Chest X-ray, AP view. Patient: 74 years old, sex M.
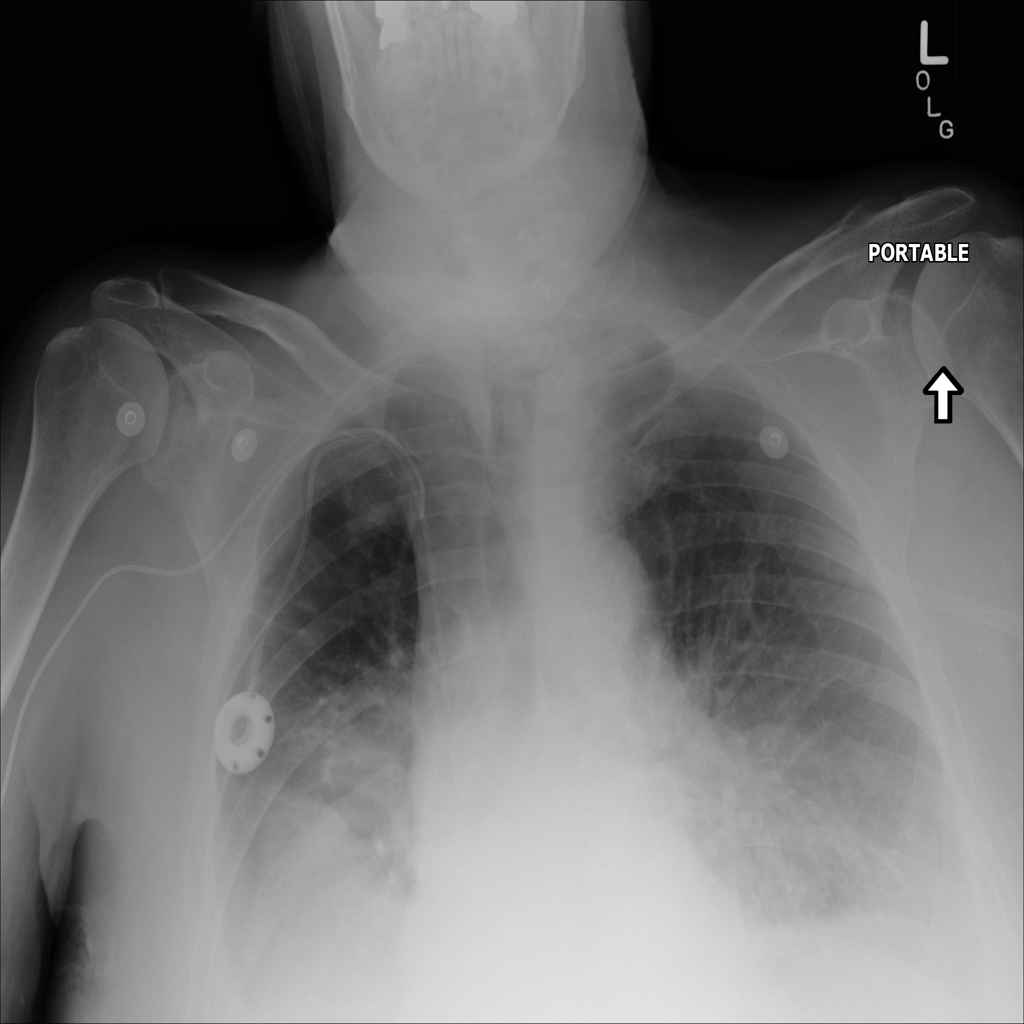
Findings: Effusion